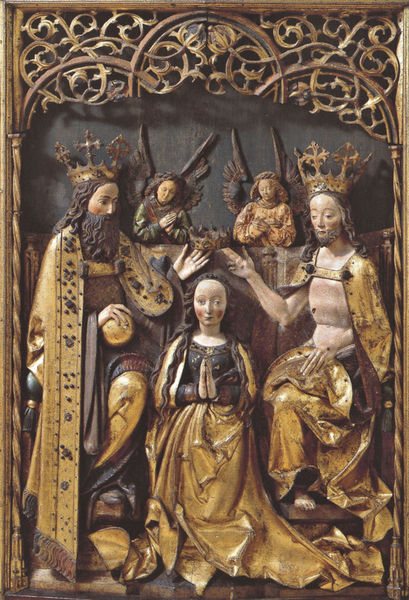
Titel: Marienkrönungsaltärchen
Künstler: Hans Heberlein
Institution: Nürnberg, Germanisches Nationalmuseum
Schlagwörter: flügel, mann, umhang, braun, frau, haar, holz, kleid, hochformat, falten, lang, rahmen, hände, kirche, gewand, gold, haare, mantel, gewänder, vater, gotik, krone, engel, relief, könig, detail, bemalt, kugel, beten, gebet, ritter, altar, intarsie, schnitzerei, christus, jesus, krönung, heiliger, könige, königin, heilige, maria, madonna, betend, himmelskönigin, betet, reichsinsignien, lcoekn